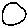
Label: circle